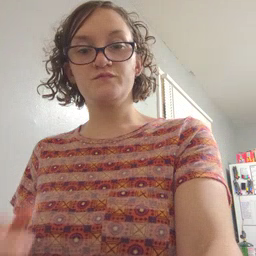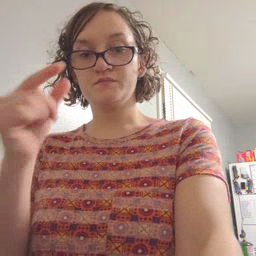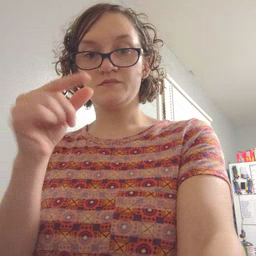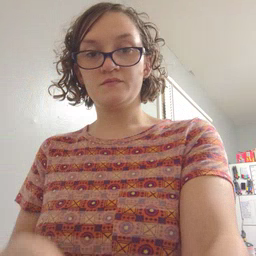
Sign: green